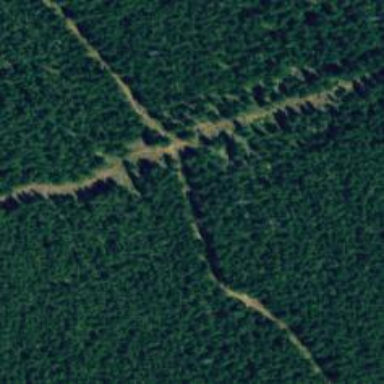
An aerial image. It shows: Backcountry Nordic skiing trail.